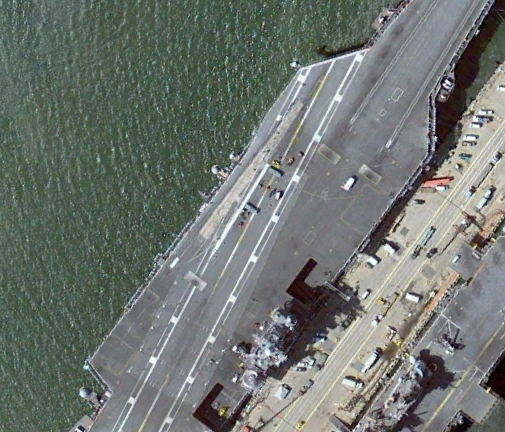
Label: aircraft_carrier